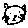
Label: cat